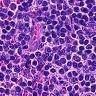
Metastatic tissue present: no